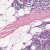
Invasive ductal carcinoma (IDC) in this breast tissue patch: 1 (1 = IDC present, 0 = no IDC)